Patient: sex M, age 46
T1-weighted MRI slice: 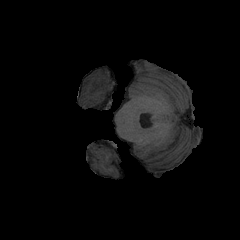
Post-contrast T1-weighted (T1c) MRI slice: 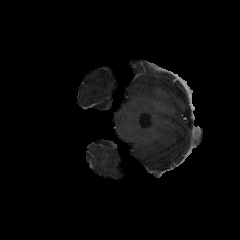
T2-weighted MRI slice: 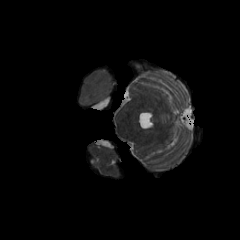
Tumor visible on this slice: yes
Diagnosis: Glioblastoma, IDH-wildtype
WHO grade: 4